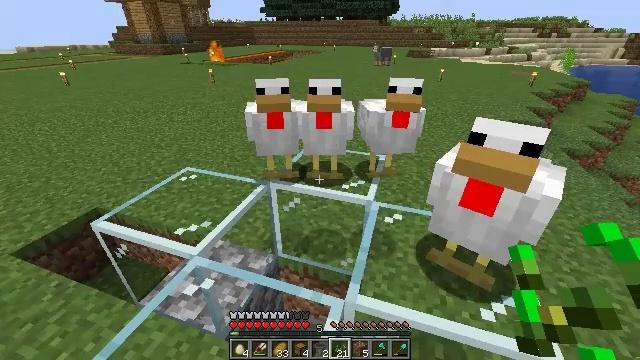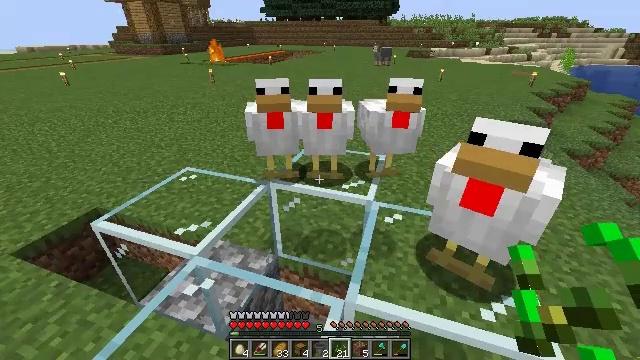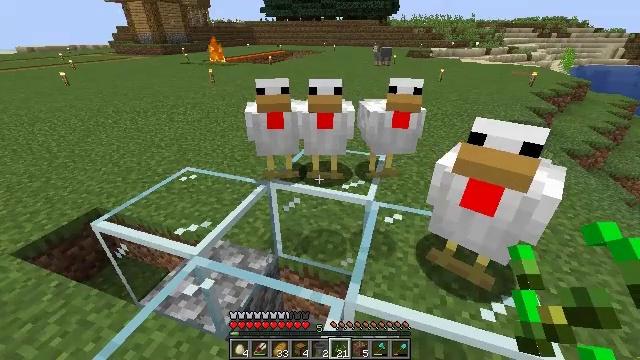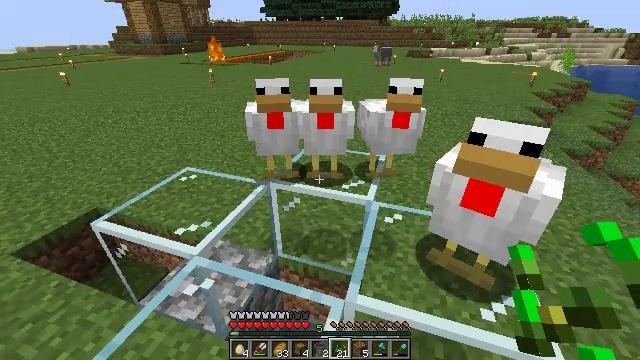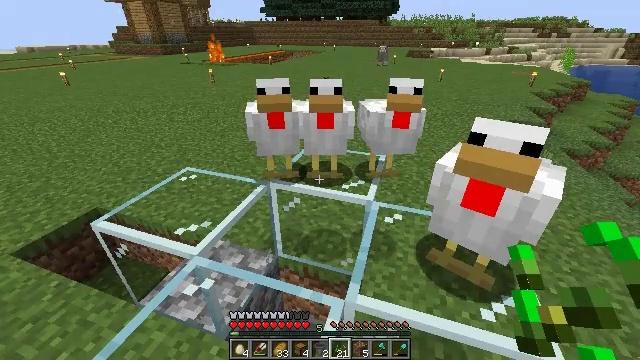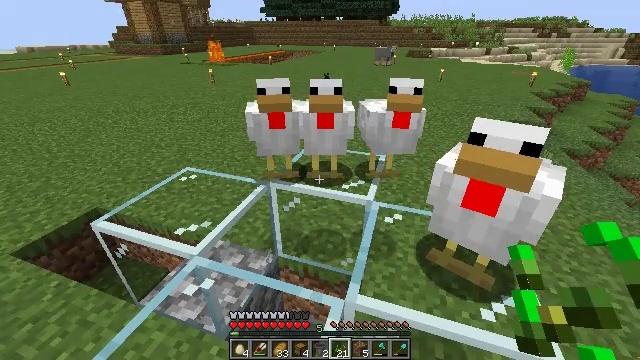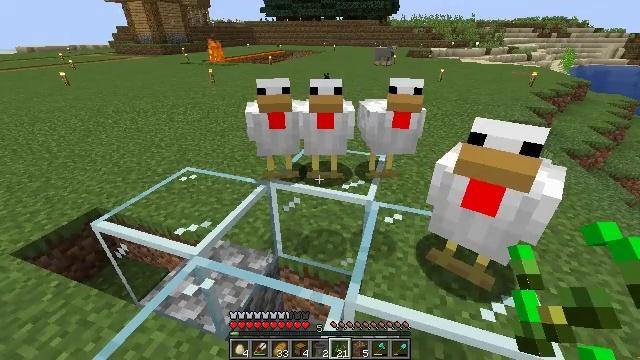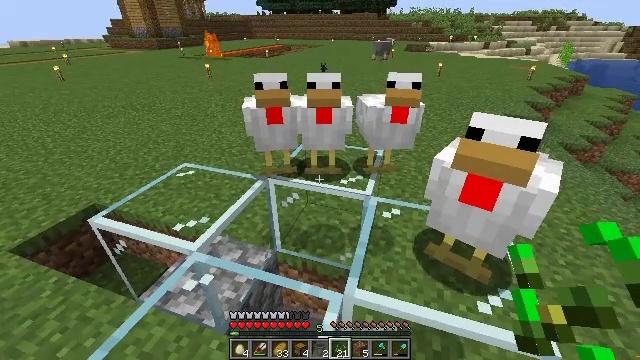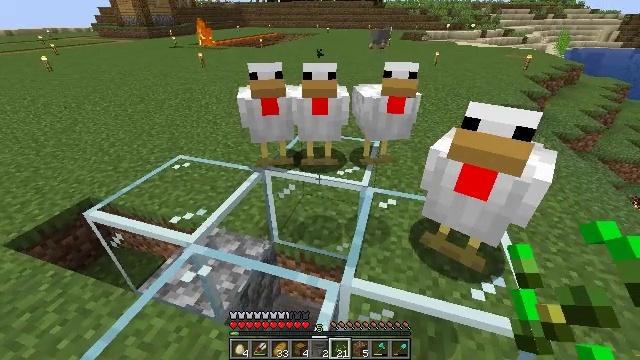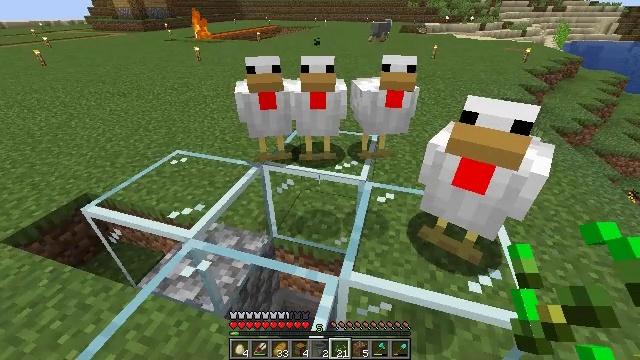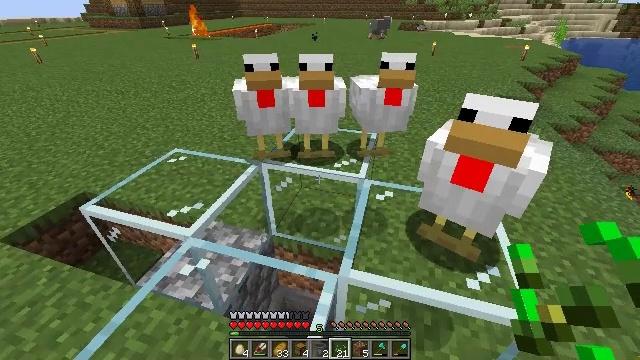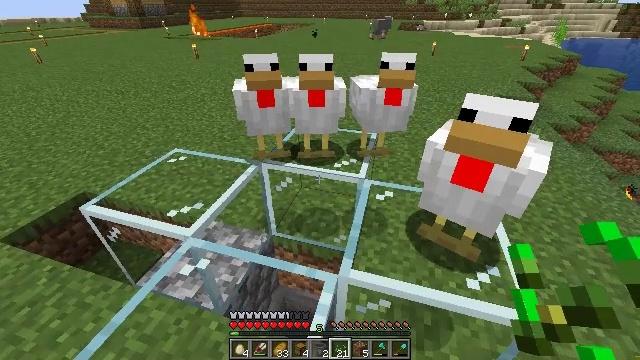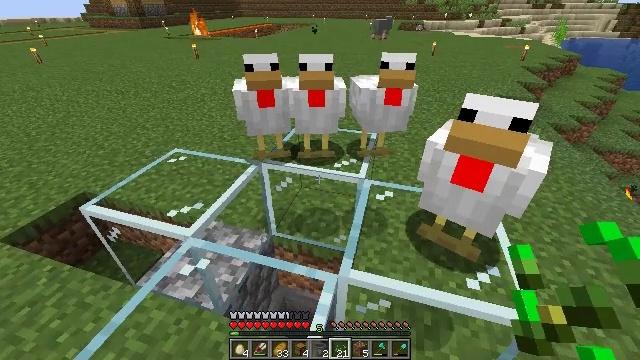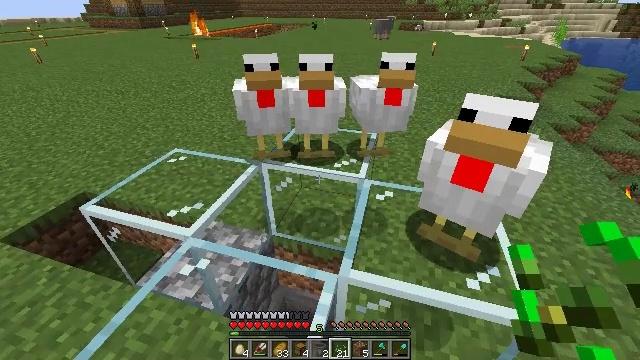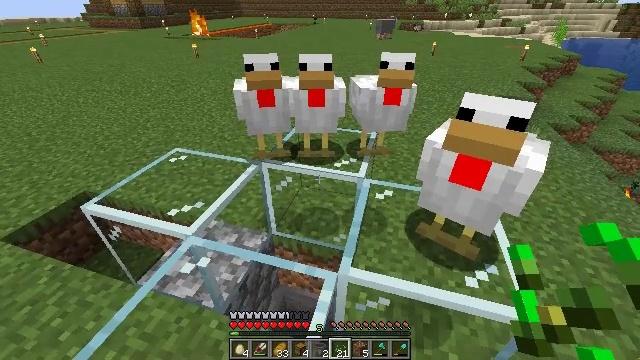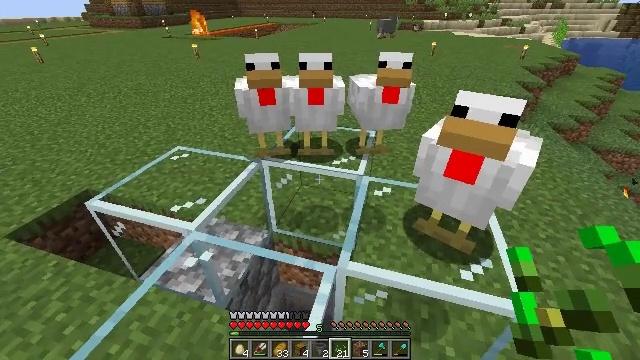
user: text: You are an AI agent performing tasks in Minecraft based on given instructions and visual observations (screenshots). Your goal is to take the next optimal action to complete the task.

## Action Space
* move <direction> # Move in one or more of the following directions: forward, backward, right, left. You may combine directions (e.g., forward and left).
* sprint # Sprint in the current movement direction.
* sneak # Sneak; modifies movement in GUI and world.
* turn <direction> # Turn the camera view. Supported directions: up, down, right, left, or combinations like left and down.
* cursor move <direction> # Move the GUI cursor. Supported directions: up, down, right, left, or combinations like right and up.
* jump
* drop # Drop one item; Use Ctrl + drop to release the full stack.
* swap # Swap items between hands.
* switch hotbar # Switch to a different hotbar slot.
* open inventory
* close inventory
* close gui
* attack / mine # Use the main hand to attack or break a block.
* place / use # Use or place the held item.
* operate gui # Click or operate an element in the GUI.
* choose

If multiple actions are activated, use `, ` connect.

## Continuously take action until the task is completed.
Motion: motion action
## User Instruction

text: Kill mobs.
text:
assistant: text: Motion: sneak
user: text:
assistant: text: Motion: sneak
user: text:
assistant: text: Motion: sneak
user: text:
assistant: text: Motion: sneak
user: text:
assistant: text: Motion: sneak
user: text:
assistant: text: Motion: sneak
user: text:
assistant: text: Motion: sneak, turn down
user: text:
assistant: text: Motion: sneak, turn down
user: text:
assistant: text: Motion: sneak, turn down
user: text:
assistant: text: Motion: sneak
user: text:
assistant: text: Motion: sneak
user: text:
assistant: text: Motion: sneak
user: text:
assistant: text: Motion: sneak
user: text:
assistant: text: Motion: move back, sneak
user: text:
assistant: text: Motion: move back, sneak
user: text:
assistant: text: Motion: move back, sneak
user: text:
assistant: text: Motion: move back, sneak
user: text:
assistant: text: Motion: move back, sneak
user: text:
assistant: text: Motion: move back, sneak
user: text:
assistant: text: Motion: move back, sneak
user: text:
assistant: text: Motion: move back, sneak, turn up
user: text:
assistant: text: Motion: move back, sneak, turn up
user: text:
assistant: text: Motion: move back, sneak, turn up
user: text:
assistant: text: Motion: move back, sneak
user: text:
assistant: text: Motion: move back, sneak
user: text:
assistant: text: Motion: move back, sneak
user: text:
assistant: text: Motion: move back, sneak
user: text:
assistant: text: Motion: move back, sneak
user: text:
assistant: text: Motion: move back, sneak
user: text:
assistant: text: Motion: sneak